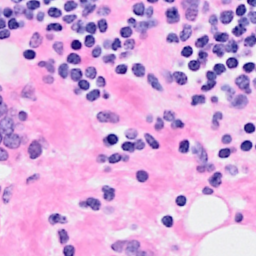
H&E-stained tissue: Breast